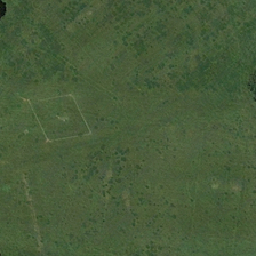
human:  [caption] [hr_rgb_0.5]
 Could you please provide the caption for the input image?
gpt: squared dirt lines are scraped in this green meadow .

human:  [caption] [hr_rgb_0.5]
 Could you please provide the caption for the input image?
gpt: A rhombus appears on the grassland around the tree.

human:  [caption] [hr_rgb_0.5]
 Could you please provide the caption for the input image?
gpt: a diamond track and some trees distribute in the meadow .

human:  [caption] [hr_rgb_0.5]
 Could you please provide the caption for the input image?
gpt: There is a diamond on the grass, surrounded by trees.

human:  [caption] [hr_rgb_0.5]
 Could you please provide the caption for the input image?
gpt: A diamond can be seen on the grass, surrounded by trees.